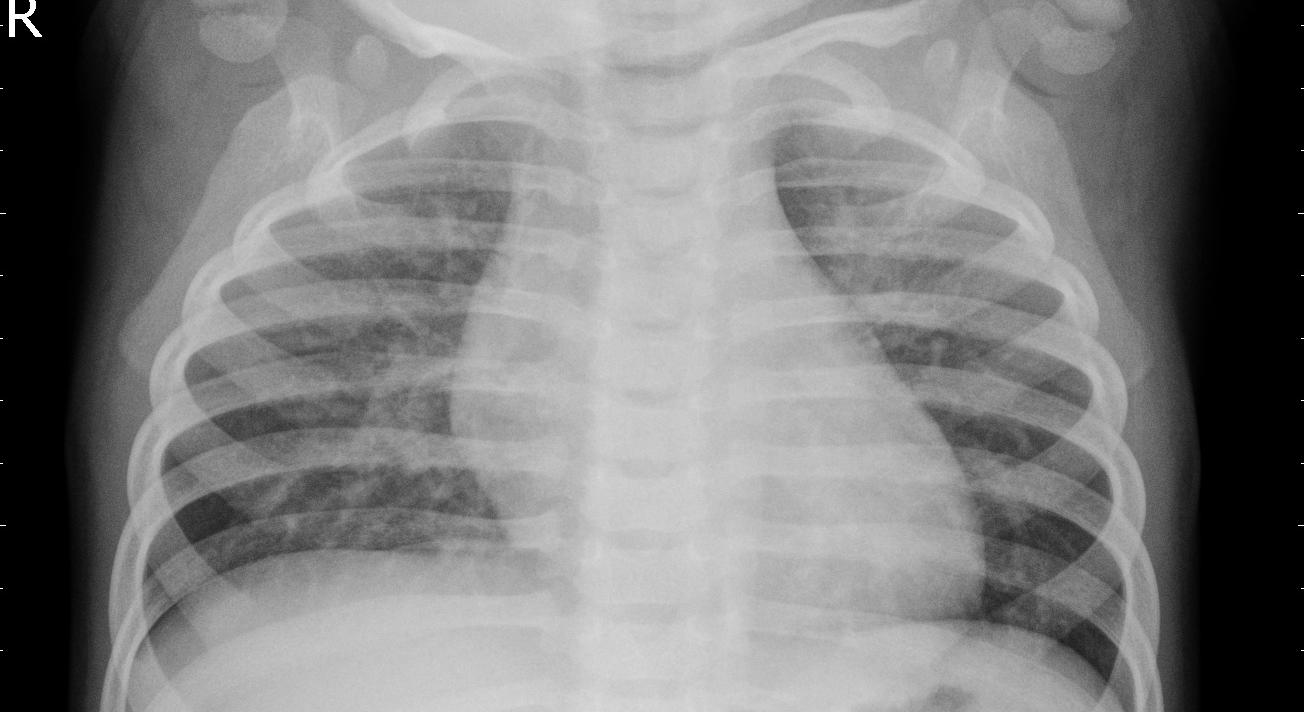
Diagnosis: PNEUMONIA